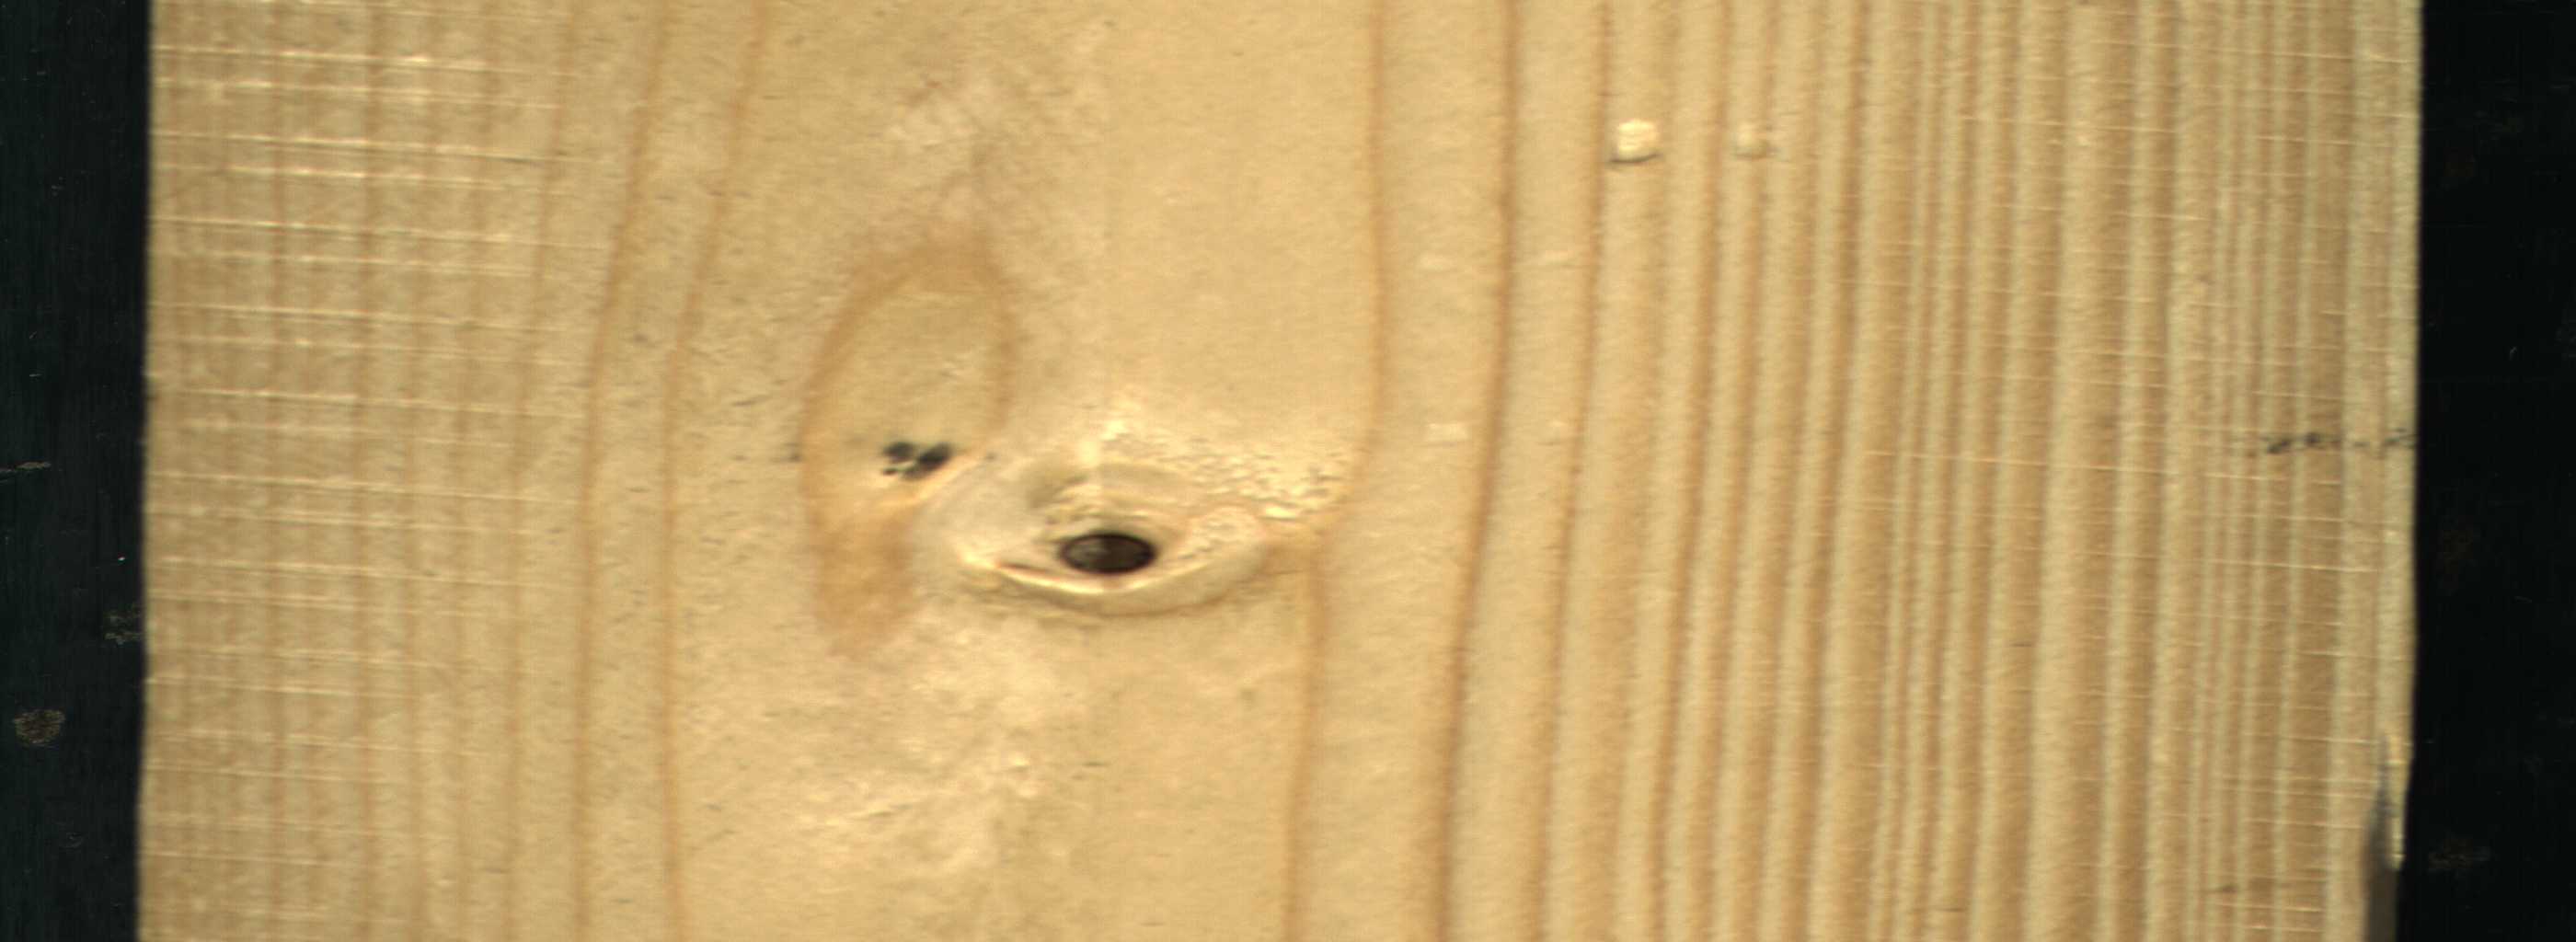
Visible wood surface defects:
Dead_Knot
Dead_Knot